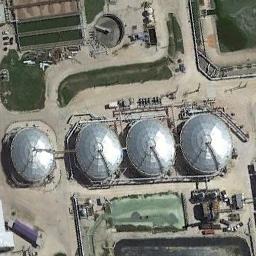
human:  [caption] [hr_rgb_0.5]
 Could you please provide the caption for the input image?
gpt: Several buildings are beside the storage tanks .

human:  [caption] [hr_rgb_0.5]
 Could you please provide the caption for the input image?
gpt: There are many neatly arranged storage tanks and many pipelines in the factory, And there are large lawns in the factory .

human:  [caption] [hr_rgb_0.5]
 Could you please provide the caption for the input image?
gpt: Here are four black storage tanks of the same size .

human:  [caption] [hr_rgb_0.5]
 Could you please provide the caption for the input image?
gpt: There are four white storage tanks on the bare land .

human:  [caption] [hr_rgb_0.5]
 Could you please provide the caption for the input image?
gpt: There are four silver storage tanks of the same size .